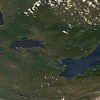
Label: land